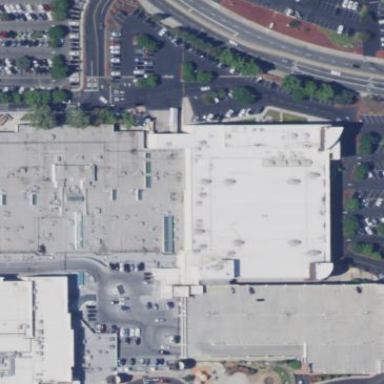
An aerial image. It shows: Department store building.